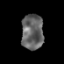
Tissue: prostate
Cell type: Epithelial cells
Senescence score: 0.3482
Nuclear area (px): 756
Mean DAPI intensity: 101.075